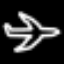
Label: airplane